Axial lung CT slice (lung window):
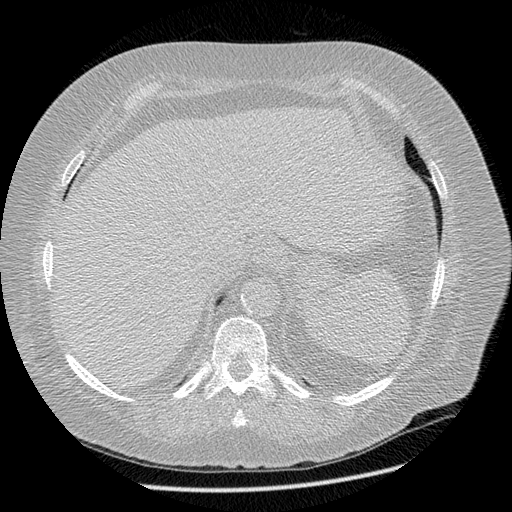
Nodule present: no